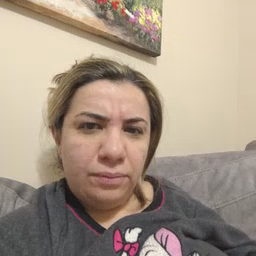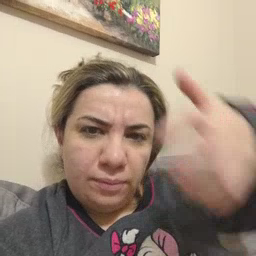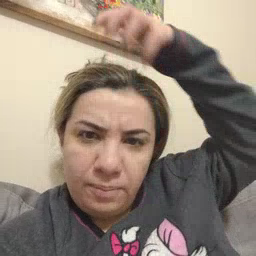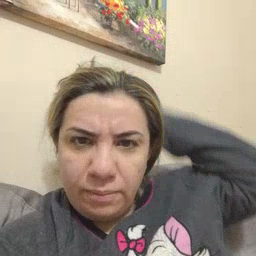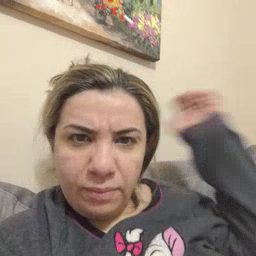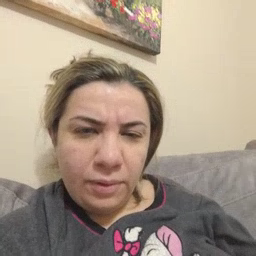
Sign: lion